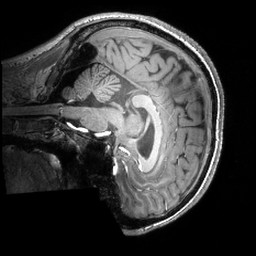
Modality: T1w
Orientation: sagittal
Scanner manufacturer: philips
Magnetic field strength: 7 T
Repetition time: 0.008 s
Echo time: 0.001974 s